Question: I'm trying to write a grammar that supports functions calls without using parentheses:
'''
f x, y
'''
As in Haskell, I'd like function calls to minimally slurp up their parameters. That is, I want
'''
g 5 + 3
'''
to mean
'''
(g 5) + 3
'''
instead of
'''
g (5 + 3)
'''
Unfortunately, I'm getting the second parse with this grammar:
'''
grammar Parameters;
expr
: '(' expr ')'
| expr MULTIPLICATIVE_OPERATOR expr
| expr ADDITIVE_OPERATOR expr
| ID (expr (',' expr)*?)??
| INT
;
MULTIPLICATIVE_OPERATOR: [*/%];
ADDITIVE_OPERATOR: '+';
ID: [a..z]+;
INT: '-'? [0-9]+;
WHITESPACE: [
]+ -> skip;
'''
The parse tree I'm getting is this:

I had thought that the subrule listed first would get attempted first. In this case, 'expr ADDITIVE_OPERATOR expr' appears before the 'ID' subrule, so why is the 'ID' subrule taking higher precedence?
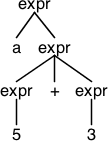
Answer: In this case ANTLR does not the correct rule transformation (to eliminate left recursion and to handle precedences):
'''
expr
: expr_1[0]
;
expr_1[int p]
: ('(' expr_1[0] ')' | INT | ID (expr_1[0] (',' expr_1[0])*?)??)
( {4 >= $p}? MULTIPLICATIVE_OPERATOR expr_1[5]
| {3 >= $p}? ADDITIVE_OPERATOR expr_1[4]
)*
;
'''
leading to '(expr (expr_1 a (expr_1 5 + (expr_1 3))))'
'''
expr
: expr_1[0]
;
expr_1[int p]
: ('(' expr_1[0] ')' | INT | ID (expr_1[5] (',' expr_1[5])*?)??)
( {4 >= $p}? MULTIPLICATIVE_OPERATOR expr_1[5]
| {3 >= $p}? ADDITIVE_OPERATOR expr_1[4]
)*
;
'''
leading to '(expr (expr_1 a (expr_1 5) + (expr_1 3)))'
I am not certain if this is a bug in ANTLR4 or a trade-off of the transformation algorithm. Perhaps one should write an issue to the ANTLR4 jira.
To solve your problem you can simply put the correctly transformed grammar into your code and it should work. The explanation of rule transformation is found in "The Definitive ANTLR4 Reference" on pages 249ff (and perhaps somewhere on the web).